Question: Does anyone know of ways to optimize the screwturn search functionality?
We've been using it for internal documentation, and I'm the tech expert on it, but I have not had the opportunity to analyze it much. After inputting a lot of information into it, we've noticed that text searches take a noticeable delay; on the order of up to 10 seconds in some cases. I'm pasting a screengrab of the search index status here. We have a good 30 different namespaces, which I suspect is more than we really need, but the decision was made to use them for organizational purposes, and I couldn't think of a reason why not. Is it possible the high number of namespaces impacts the search time?
When doing tests on the search, the only resource spike I could find was a big CPU usage spike on the webserver.

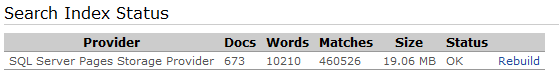
Answer: If you profile the SQL for a single search from your original question, you will likely notice that the web app is very chatty with the database. Having a larger number of namespaces to search will have an impact on search performance due to the way the search is performed (by namespace, from what I have seen, seems very inefficient). After reviewing the code a bit, I can see where you might see a spike on the web server. The best bet would be to refactor the search function to work better with a larger # of namespaces.